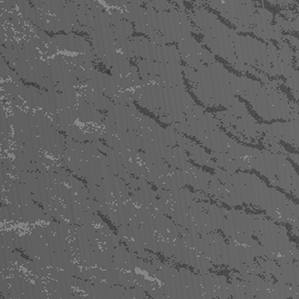
Label: frost